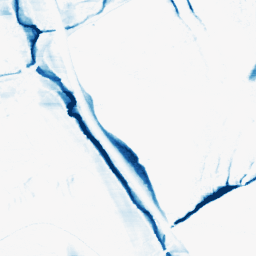
Category: morphological
Decomposition family: morphological_ellipse
Decomposition parameters: operation: closing
width: 5
height: 30
Upsampling method: sinc_blackman
Upsampling parameters: scale: 2
kernel_size: 8
Upsampling scale: 2